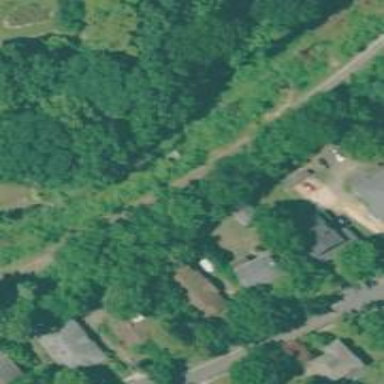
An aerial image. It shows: Abandoned railway.